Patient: sex F, age 59
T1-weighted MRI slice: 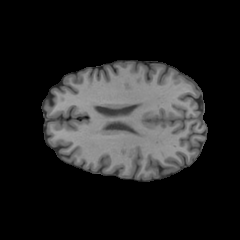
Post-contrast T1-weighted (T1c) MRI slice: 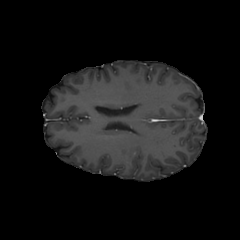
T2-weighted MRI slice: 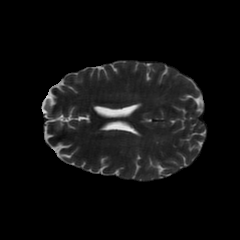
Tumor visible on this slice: no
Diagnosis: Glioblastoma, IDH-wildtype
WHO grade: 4